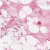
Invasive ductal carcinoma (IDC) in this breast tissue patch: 0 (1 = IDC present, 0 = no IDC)